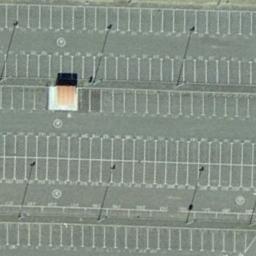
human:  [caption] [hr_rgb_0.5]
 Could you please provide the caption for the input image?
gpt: There is a building on the parking lot .

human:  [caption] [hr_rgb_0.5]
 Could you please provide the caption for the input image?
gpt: There is an empty parking lot .

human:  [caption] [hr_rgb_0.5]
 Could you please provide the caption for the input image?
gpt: There are many yellow signs in the parking lot .

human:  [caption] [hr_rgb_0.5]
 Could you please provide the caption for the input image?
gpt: The parking lot has lots of empty parking spaces and a makeshift house .

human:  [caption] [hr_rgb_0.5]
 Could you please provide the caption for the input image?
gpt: A parking lots with white grid lines and no cars .